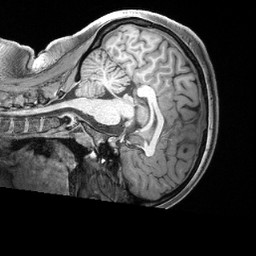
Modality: T1w
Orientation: sagittal
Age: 19
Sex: female
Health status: healthy
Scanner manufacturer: siemens
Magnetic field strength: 3 T
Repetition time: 2.4 s
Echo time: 0.00222 s